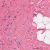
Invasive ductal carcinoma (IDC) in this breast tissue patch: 0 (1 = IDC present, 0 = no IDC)